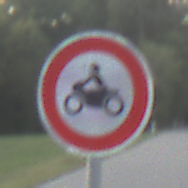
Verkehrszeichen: VerbotKraftraeder
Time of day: SunriseSunset
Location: Outdoor (Nature)
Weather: PartlyCloudy
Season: NotSpecified
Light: Natural